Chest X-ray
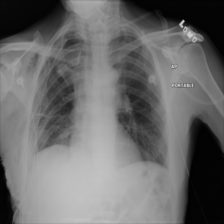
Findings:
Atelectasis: negative
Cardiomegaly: negative
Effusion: negative
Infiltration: negative
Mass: negative
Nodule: negative
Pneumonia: negative
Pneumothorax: negative
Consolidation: negative
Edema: negative
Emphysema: positive
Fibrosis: negative
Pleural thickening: negative
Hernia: negative